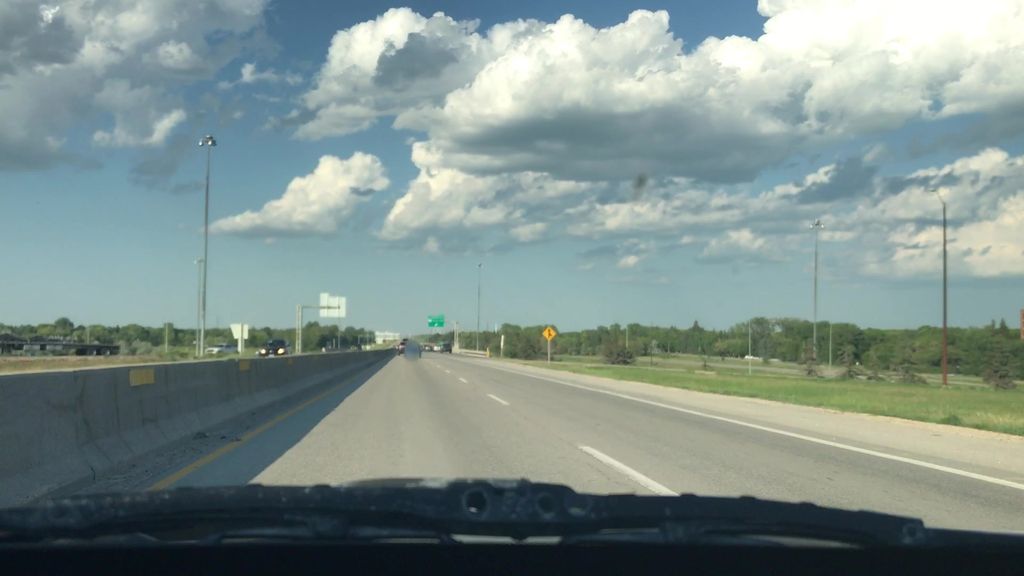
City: winnipeg